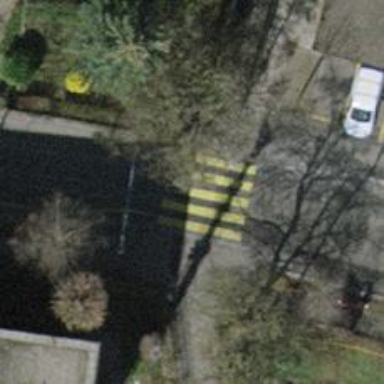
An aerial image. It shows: Uncontrolled zebra crossing with choker for traffic calming.